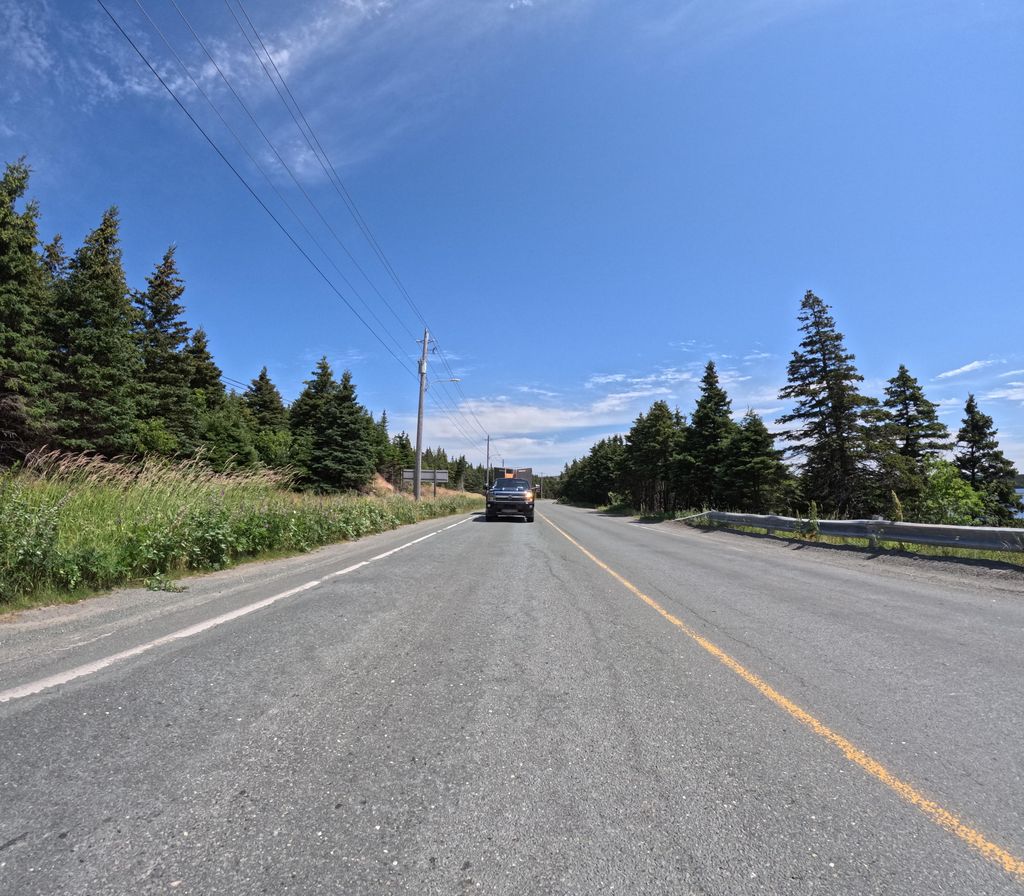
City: st_johns